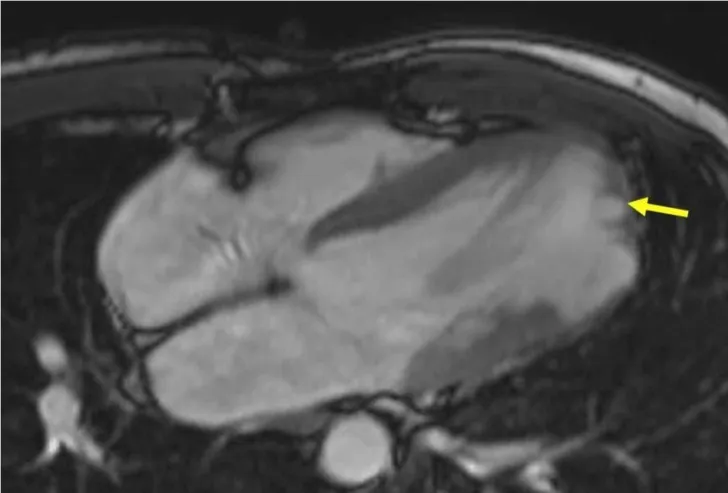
CMR revealed an isolated apical LV aneurysm (yellow).
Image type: radiology (mri)